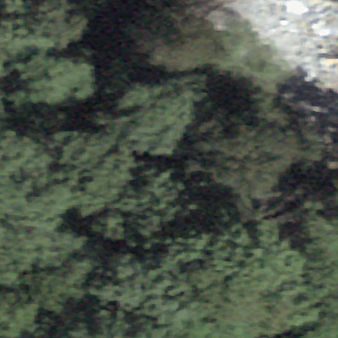
Label: other